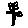
Label: flower